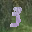
Label: 3